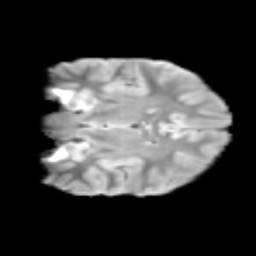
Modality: T2w
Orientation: coronal
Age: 10
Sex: female
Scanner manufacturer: siemens
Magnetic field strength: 3 T
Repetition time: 3.8 s
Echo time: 0.07 s